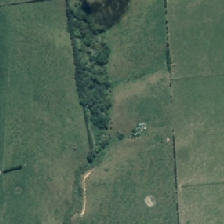
Land cover: deciduous_hardwood